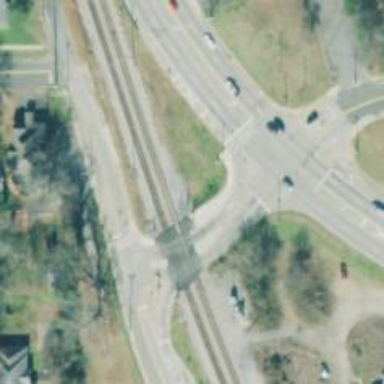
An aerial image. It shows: Railway crossing with lights and saltire markings.